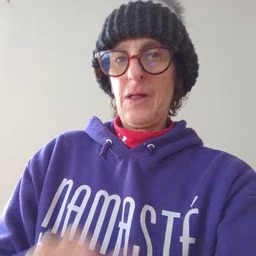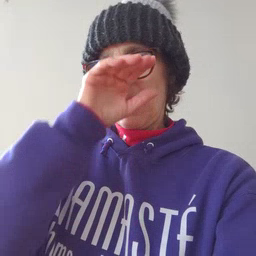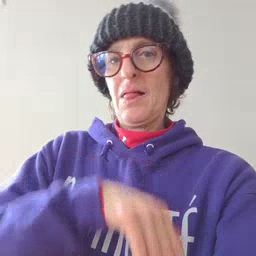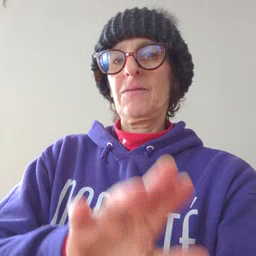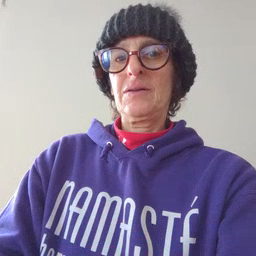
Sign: elephant